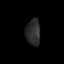
Tissue: lung
Cell type: T cells
Senescence score: 0.1676
Nuclear area (px): 367
Mean DAPI intensity: 44.681